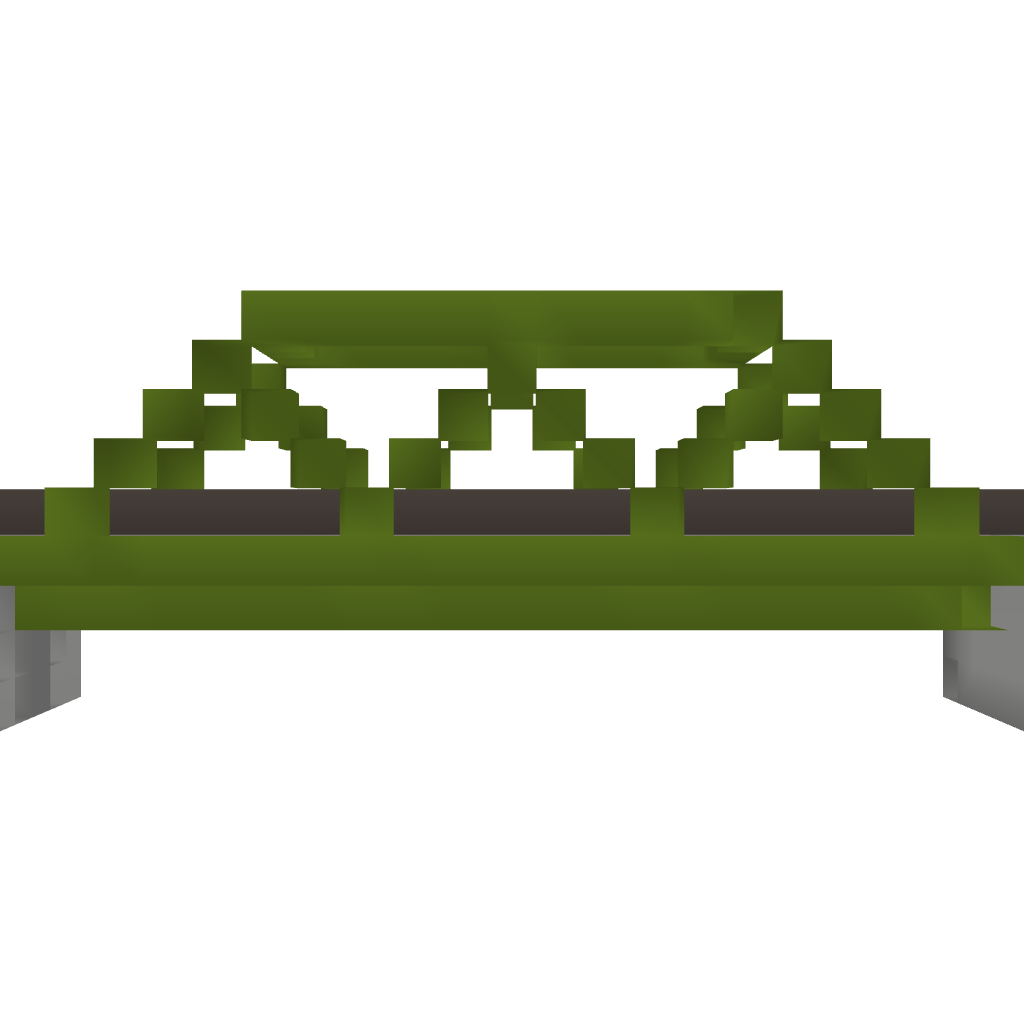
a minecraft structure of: Small Railway Bridge 1 track